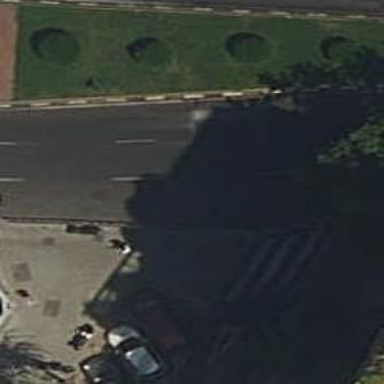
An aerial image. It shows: Zebra crossing on the road.